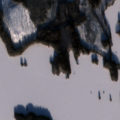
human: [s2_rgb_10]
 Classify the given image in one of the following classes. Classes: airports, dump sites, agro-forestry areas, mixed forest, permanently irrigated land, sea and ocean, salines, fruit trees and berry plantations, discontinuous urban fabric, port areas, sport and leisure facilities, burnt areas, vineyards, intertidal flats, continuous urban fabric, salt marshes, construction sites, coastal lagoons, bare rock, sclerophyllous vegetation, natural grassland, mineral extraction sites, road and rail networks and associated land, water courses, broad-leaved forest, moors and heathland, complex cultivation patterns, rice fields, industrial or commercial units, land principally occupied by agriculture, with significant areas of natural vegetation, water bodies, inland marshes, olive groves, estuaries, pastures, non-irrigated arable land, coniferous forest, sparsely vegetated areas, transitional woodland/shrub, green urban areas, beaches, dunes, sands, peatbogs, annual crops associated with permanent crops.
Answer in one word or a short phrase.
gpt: mixed forest, transitional woodland/shrub, water bodies